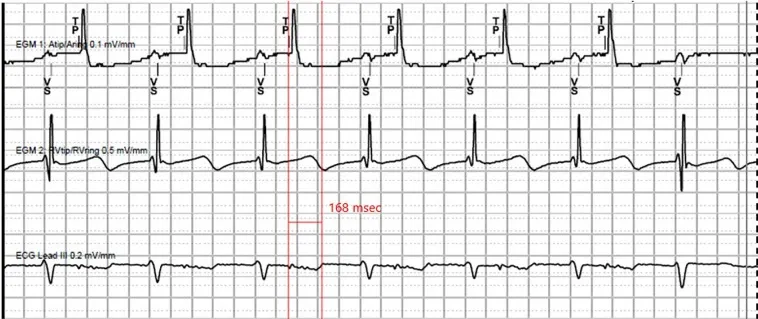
Representative tracings recorded at pacemaker implant. (B) Atrial pacing at 500 ms, P wave measuring 168 ms.
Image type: electrography (ekg)